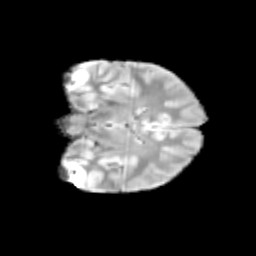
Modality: T2w
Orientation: coronal
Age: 12
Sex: male
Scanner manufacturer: siemens
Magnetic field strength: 3 T
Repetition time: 3.8 s
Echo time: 0.07 s